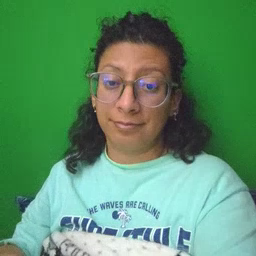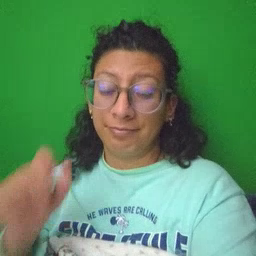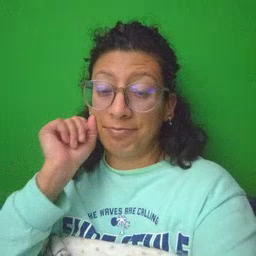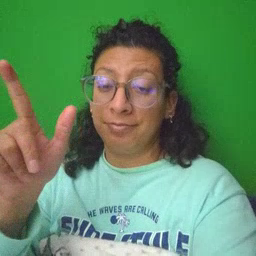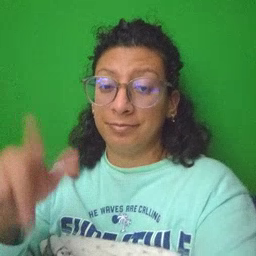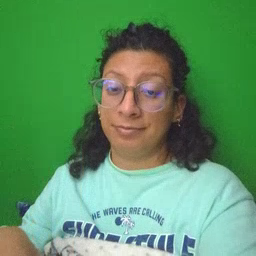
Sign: wake